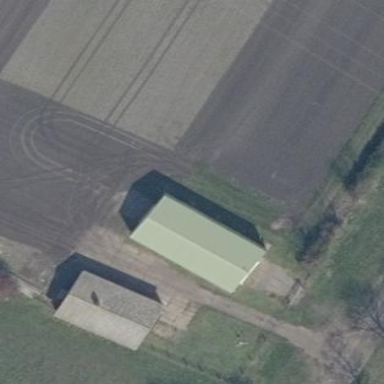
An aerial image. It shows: Farmyard area.